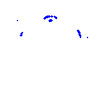
Particle: kaon